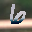
Label: 6